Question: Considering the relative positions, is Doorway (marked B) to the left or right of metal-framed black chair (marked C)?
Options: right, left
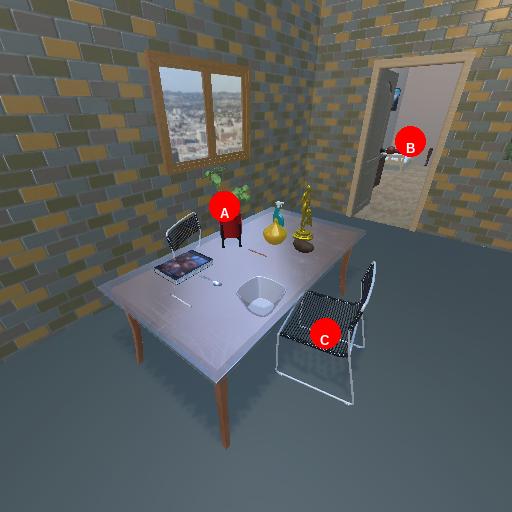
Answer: right